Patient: sex M, age 49
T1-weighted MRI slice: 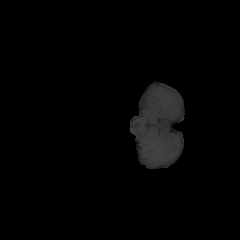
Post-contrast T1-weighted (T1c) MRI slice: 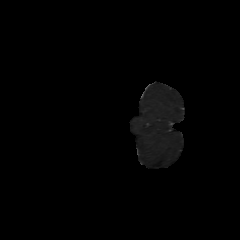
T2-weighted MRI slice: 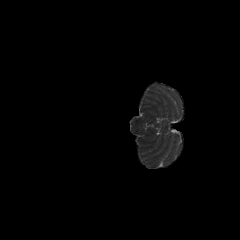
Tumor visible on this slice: no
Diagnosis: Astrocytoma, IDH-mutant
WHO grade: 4